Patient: sex M, age 46
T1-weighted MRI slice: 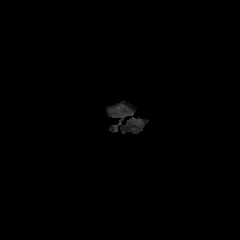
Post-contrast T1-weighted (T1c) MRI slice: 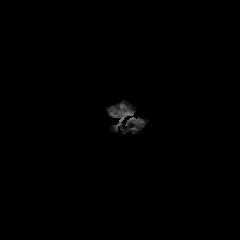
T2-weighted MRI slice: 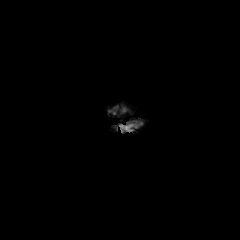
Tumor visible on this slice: no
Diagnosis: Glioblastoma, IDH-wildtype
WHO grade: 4